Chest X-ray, PA view. Patient: 60 years old, sex M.
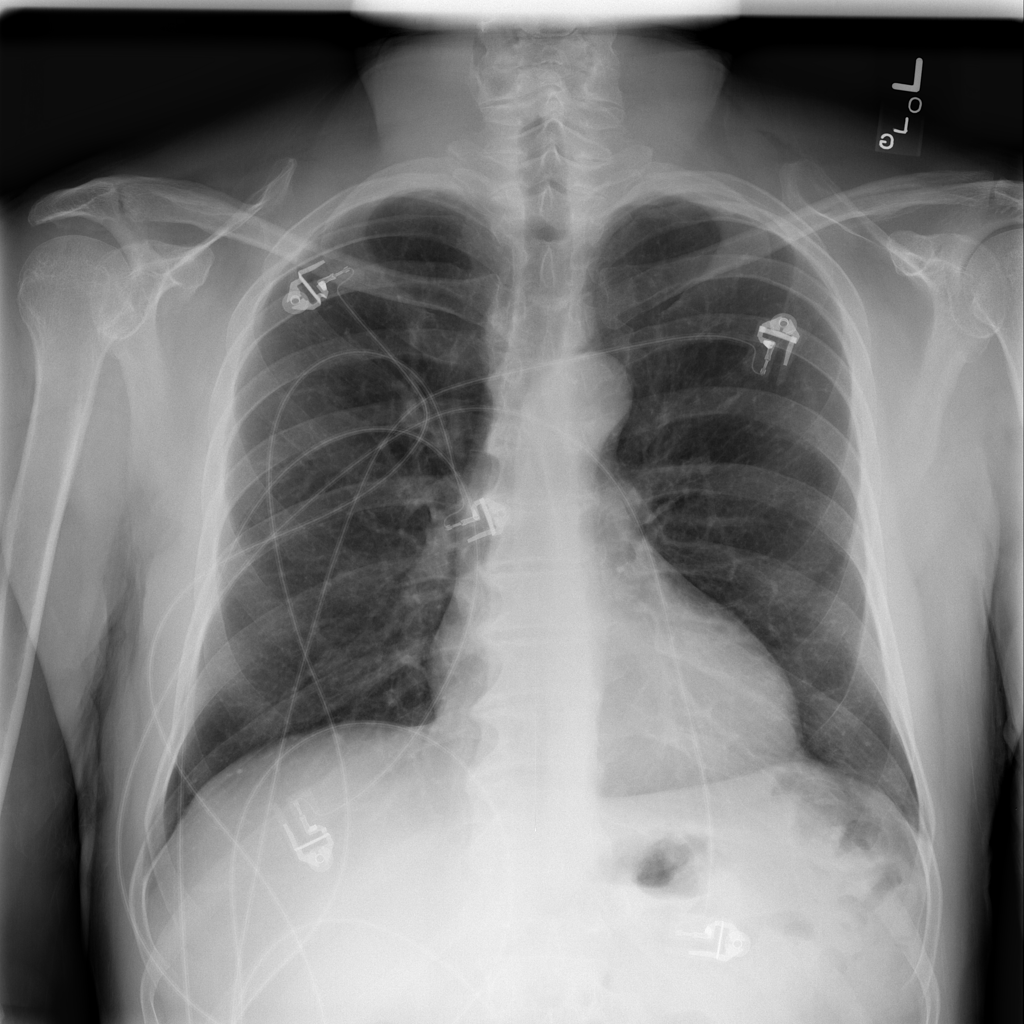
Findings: No Finding